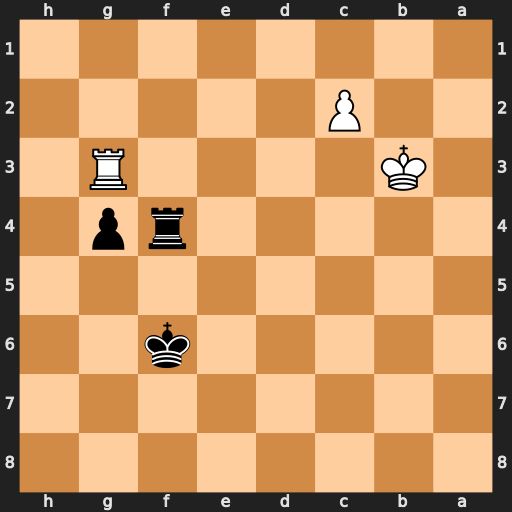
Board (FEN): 8/8/5k2/8/5rp1/1K4R1/2P5/8
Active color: b
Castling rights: -
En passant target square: -
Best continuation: Rf3+ Rxf3+ gxf3 Kc3 f2